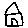
Label: house